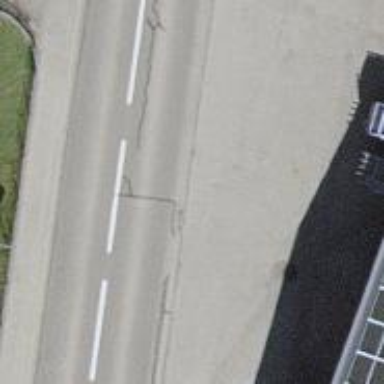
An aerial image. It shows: Parking area with asphalt surface.